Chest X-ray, PA view. Patient: 42 years old, sex F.
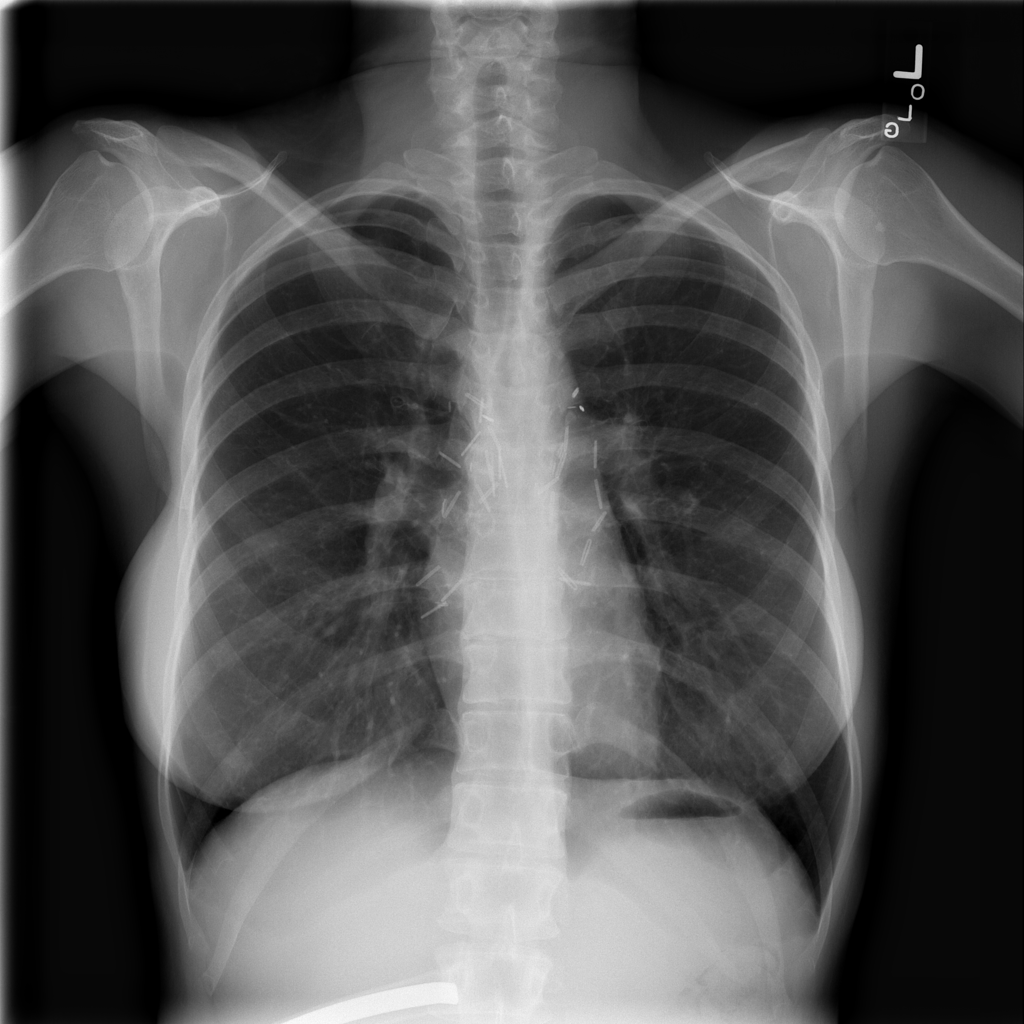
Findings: No Finding